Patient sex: M
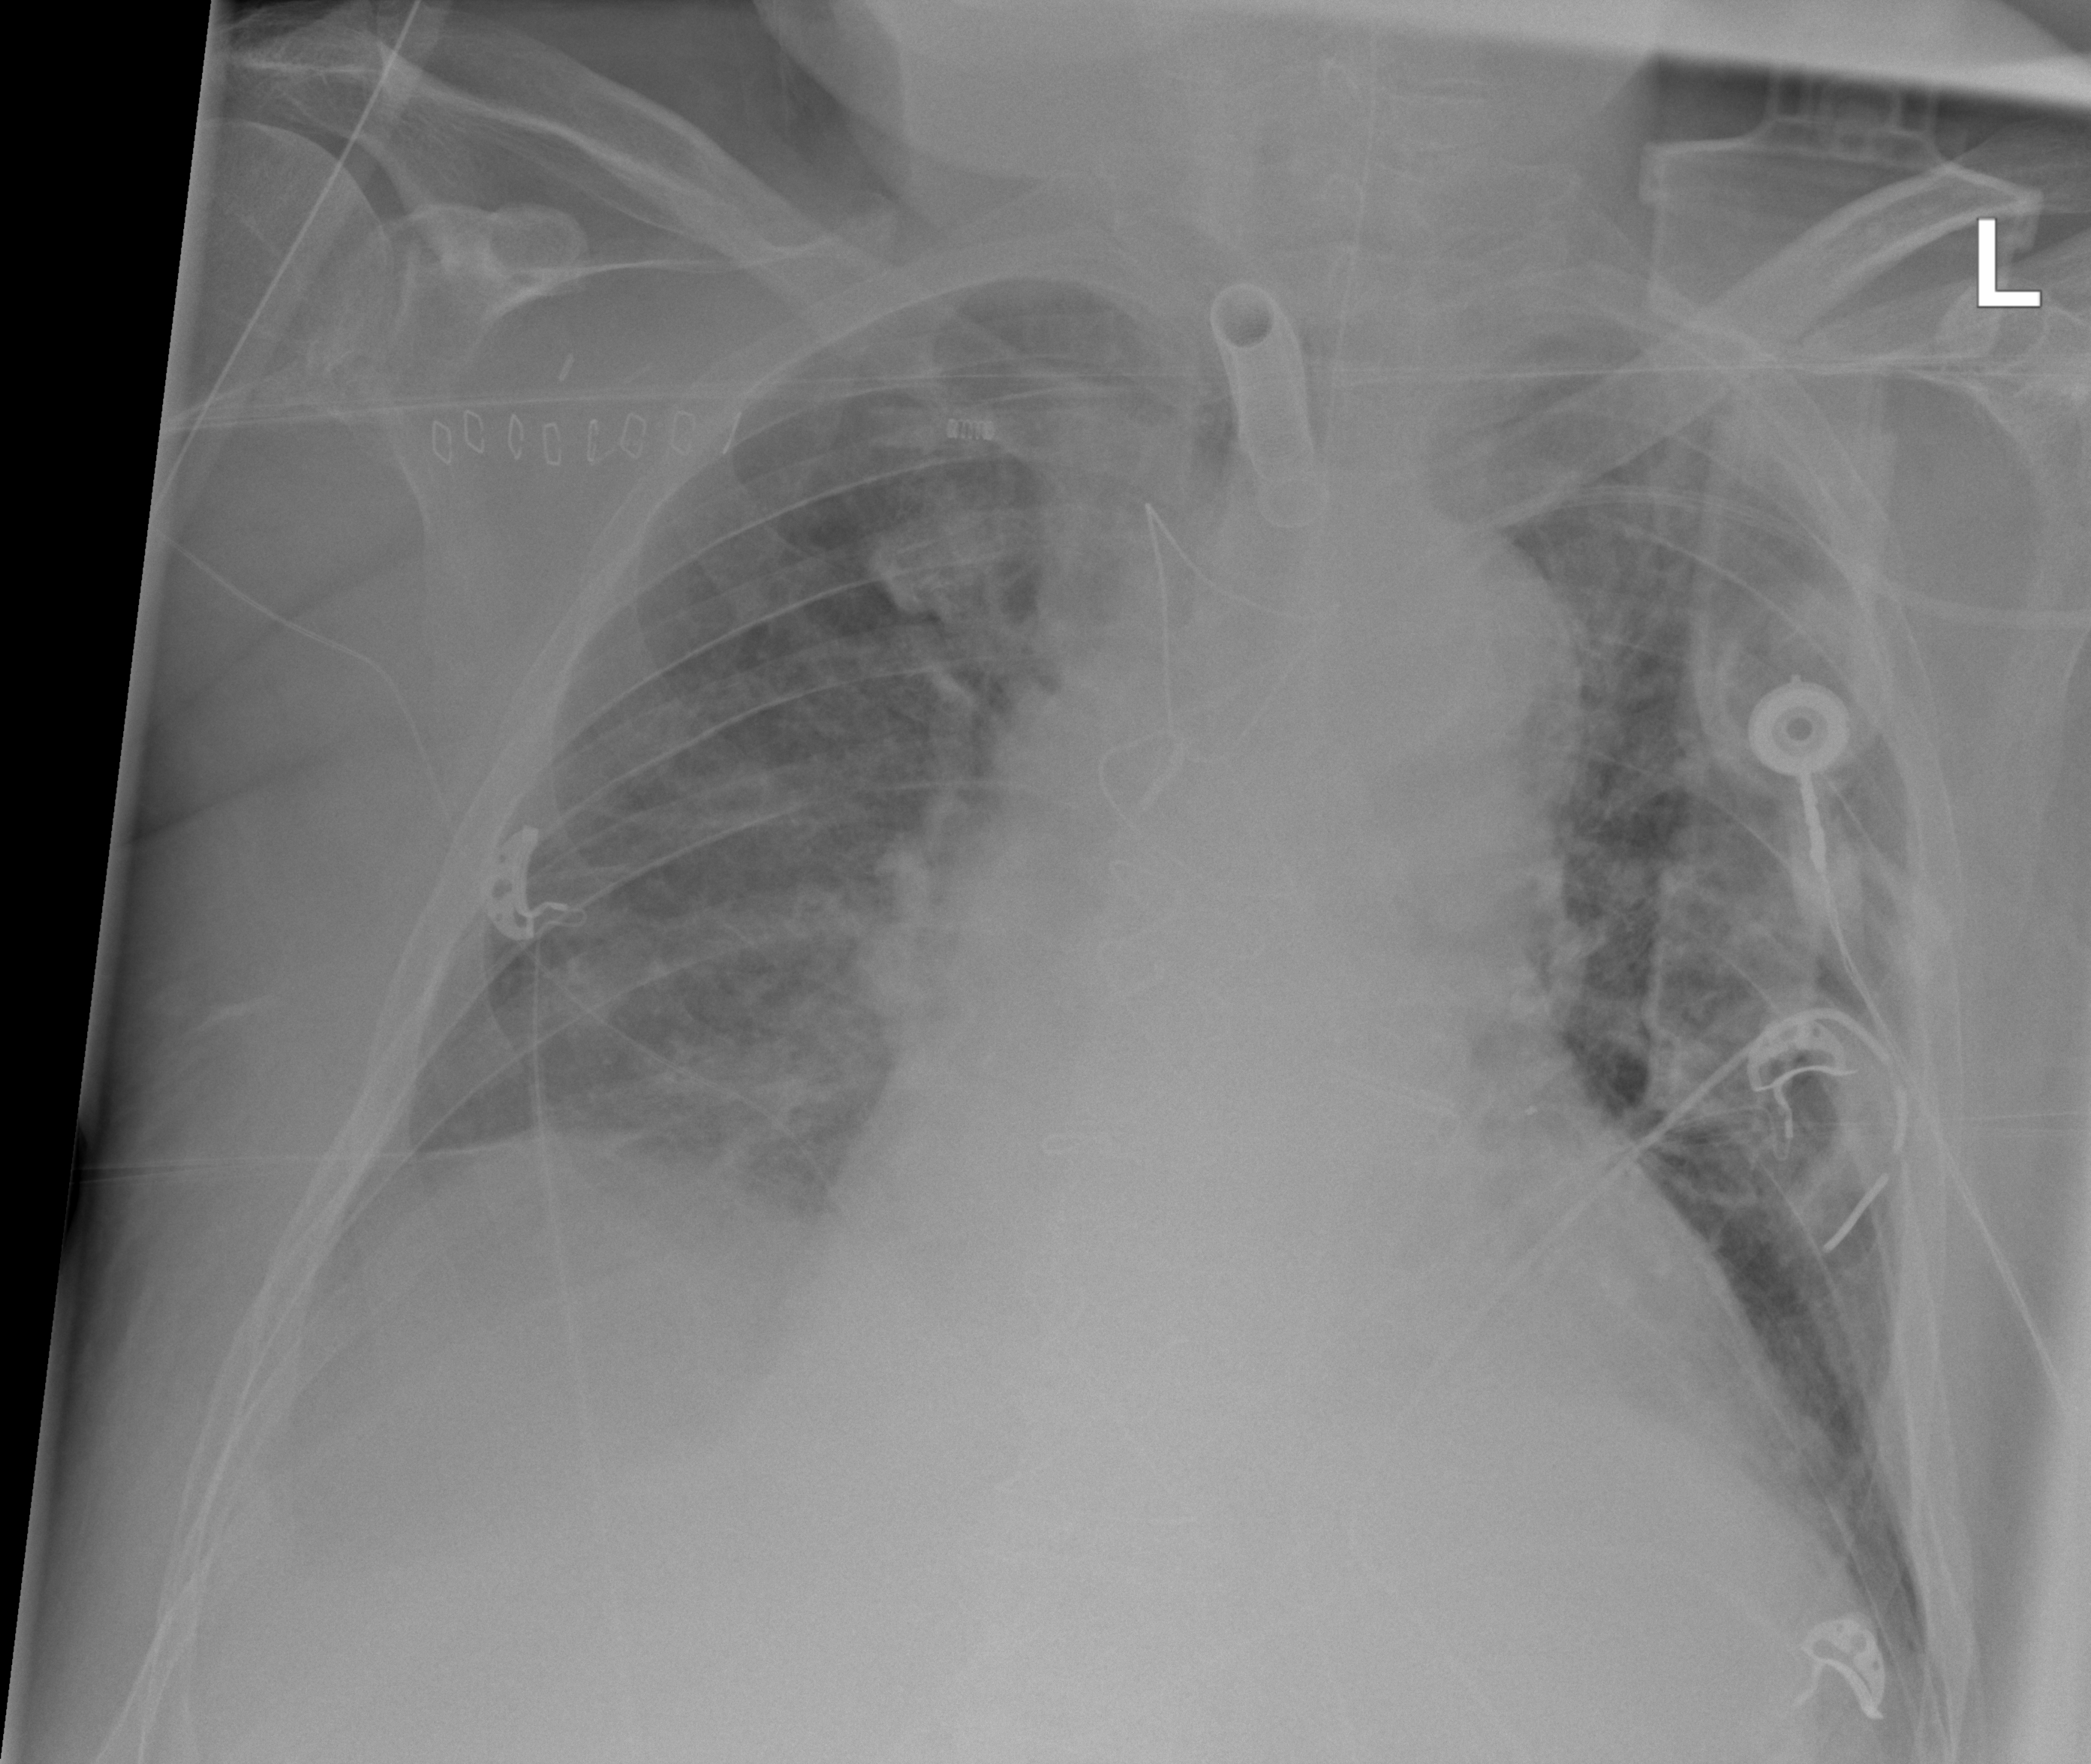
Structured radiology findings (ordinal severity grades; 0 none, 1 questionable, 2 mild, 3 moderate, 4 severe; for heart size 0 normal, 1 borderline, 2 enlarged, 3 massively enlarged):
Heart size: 2
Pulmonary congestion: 3
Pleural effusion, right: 2
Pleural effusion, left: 2
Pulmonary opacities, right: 2
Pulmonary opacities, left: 2
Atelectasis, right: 2
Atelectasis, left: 2